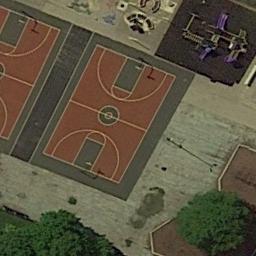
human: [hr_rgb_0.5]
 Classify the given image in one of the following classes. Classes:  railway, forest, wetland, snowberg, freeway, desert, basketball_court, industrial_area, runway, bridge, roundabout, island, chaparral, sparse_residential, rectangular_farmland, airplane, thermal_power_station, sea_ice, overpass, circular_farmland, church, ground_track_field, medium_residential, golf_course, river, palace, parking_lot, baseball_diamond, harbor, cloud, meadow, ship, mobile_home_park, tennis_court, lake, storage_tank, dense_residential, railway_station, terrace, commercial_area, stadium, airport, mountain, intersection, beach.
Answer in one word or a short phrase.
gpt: basketball_court